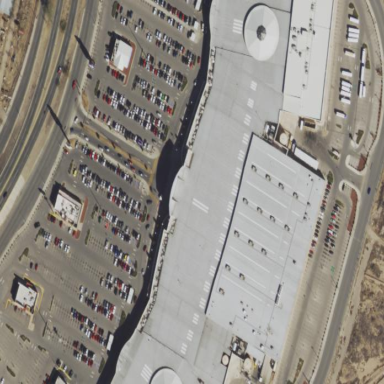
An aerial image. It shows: Mall building.